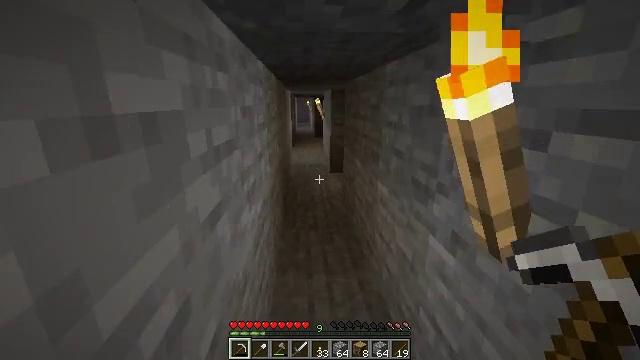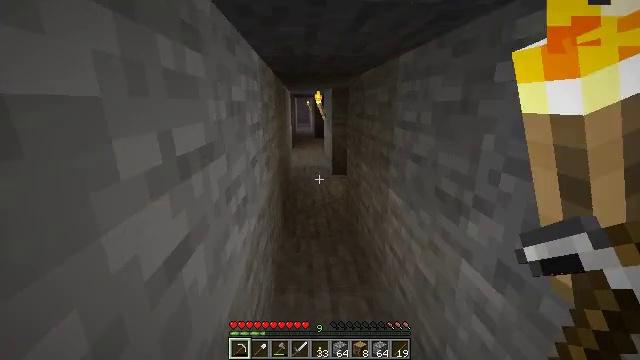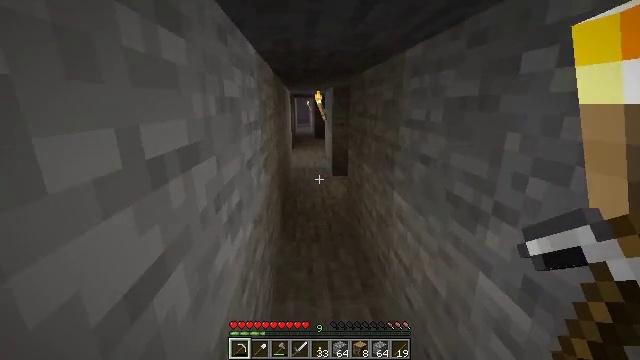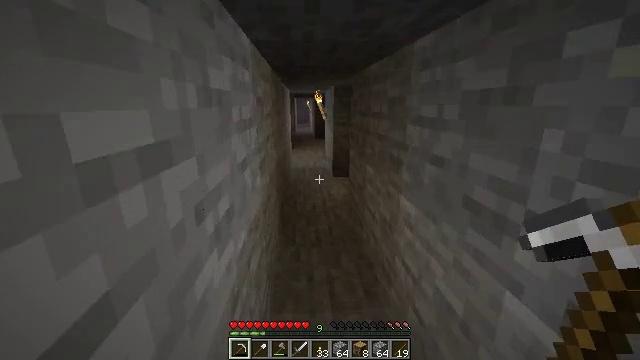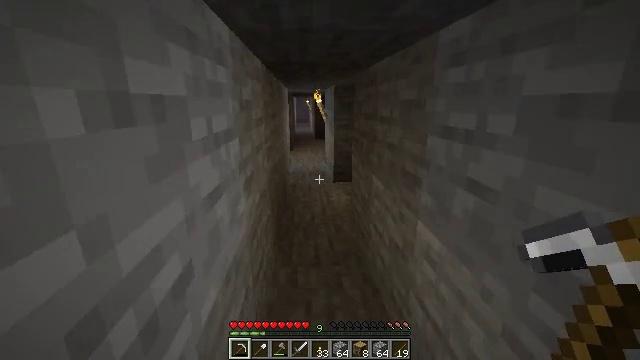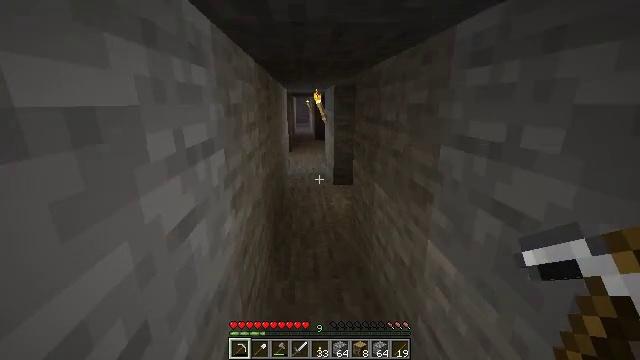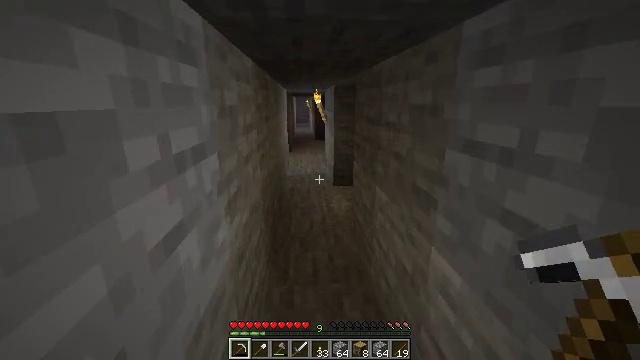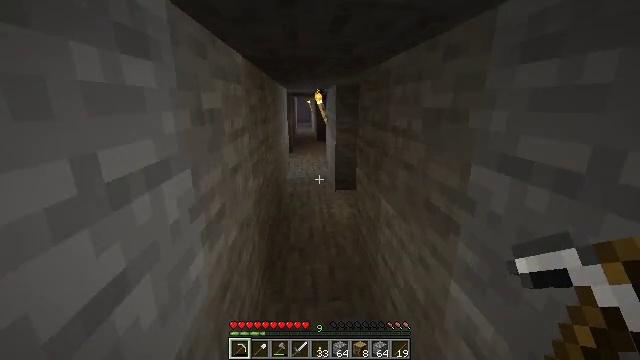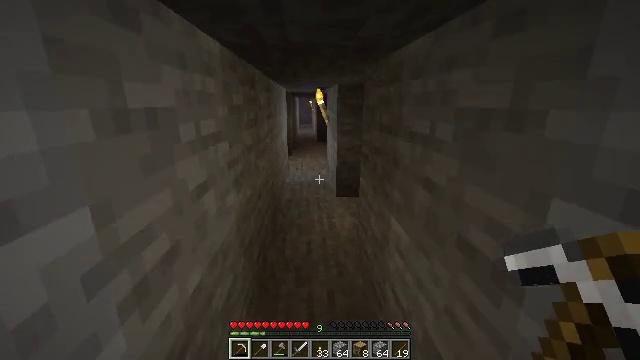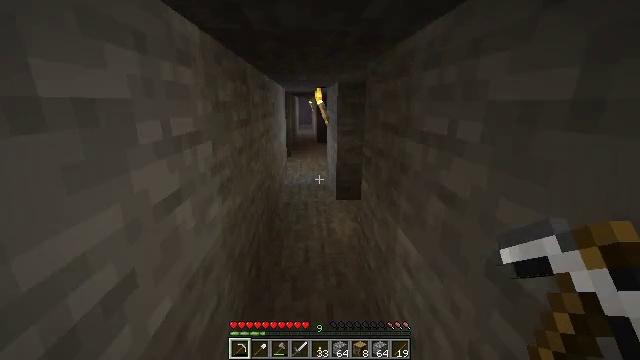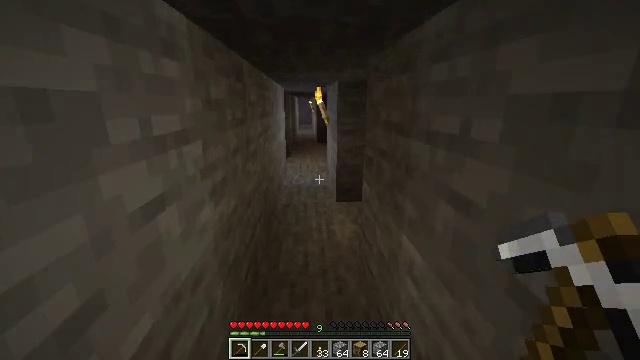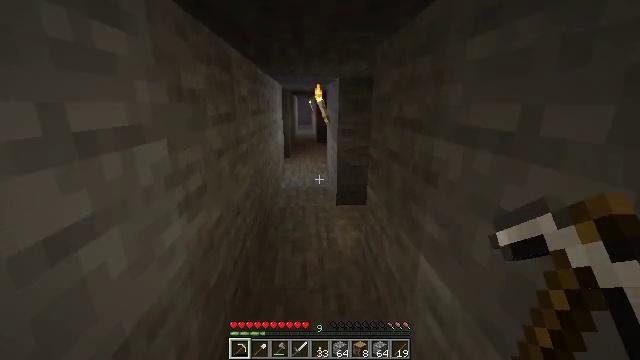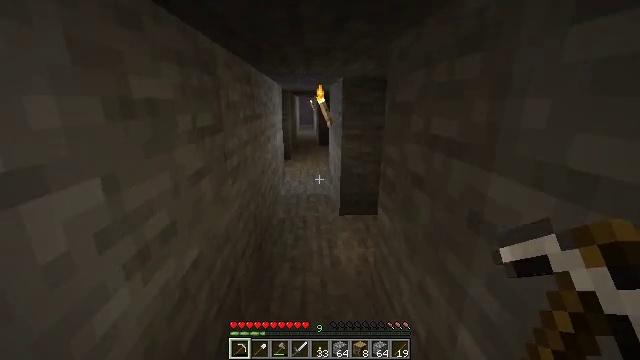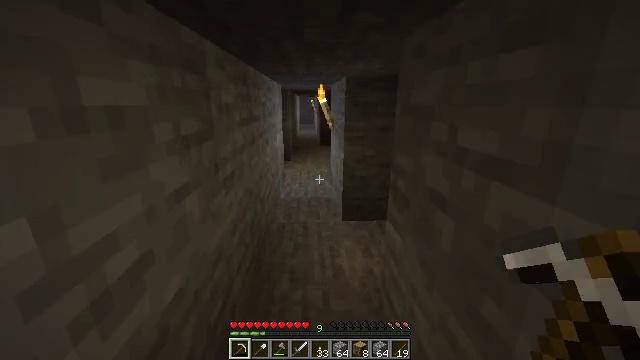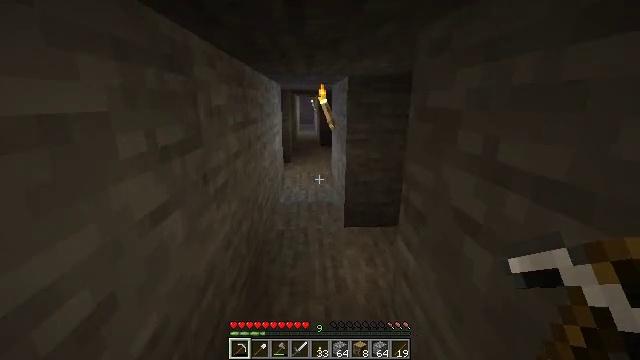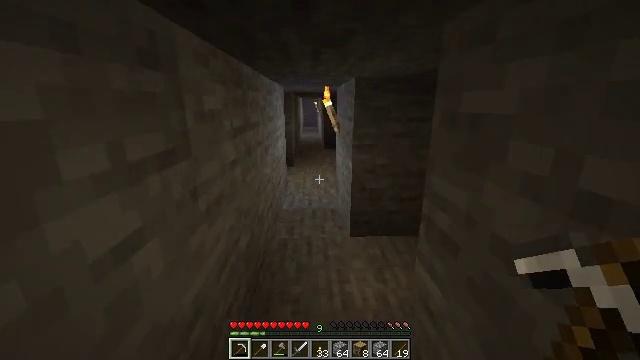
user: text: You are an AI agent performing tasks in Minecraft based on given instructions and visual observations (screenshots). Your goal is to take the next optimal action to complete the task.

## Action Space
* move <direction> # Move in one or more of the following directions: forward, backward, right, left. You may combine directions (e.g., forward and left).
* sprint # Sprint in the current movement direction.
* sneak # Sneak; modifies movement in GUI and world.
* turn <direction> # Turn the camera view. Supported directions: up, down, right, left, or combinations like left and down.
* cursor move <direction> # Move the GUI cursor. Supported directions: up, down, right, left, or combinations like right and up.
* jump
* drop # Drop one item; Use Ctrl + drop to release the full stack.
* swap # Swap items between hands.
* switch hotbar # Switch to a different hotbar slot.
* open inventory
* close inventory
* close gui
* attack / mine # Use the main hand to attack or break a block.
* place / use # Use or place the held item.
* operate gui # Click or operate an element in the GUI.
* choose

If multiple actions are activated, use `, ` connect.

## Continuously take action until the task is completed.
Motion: motion action
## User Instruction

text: Drop a lapis lazuli.
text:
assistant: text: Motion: move forward, sprint
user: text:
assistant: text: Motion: move forward, sprint
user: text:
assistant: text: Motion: move forward, sprint
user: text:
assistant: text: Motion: move forward, sprint
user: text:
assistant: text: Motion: move forward, sprint
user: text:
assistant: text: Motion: move forward, sprint
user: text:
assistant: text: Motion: move forward, sprint
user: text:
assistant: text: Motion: move forward, sprint
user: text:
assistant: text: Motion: move forward, sprint
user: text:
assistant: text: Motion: move forward, sprint
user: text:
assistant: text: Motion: move forward, sprint
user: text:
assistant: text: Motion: move forward, sprint
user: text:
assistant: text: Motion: move forward, sprint
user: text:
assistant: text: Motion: move forward, sprint
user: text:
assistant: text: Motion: move forward, sprint
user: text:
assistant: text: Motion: move forward, sprint, turn left
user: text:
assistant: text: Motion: move forward, sprint, turn left and up
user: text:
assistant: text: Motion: move forward, sprint
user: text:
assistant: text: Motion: move forward, sprint
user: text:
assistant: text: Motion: move forward, sprint
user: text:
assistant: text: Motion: move forward, sprint
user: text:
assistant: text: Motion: move forward, sprint
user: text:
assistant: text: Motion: move forward, sprint
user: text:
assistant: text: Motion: move forward, sprint
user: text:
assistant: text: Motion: move forward, sprint
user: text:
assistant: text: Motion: move forward, sprint
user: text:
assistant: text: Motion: move forward, sprint
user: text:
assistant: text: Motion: move forward, sprint
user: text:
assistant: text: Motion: move forward, sprint
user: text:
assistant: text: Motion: move forward, sprint